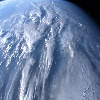
Label: cloud